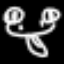
Label: frog